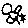
Label: bird